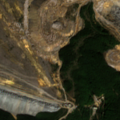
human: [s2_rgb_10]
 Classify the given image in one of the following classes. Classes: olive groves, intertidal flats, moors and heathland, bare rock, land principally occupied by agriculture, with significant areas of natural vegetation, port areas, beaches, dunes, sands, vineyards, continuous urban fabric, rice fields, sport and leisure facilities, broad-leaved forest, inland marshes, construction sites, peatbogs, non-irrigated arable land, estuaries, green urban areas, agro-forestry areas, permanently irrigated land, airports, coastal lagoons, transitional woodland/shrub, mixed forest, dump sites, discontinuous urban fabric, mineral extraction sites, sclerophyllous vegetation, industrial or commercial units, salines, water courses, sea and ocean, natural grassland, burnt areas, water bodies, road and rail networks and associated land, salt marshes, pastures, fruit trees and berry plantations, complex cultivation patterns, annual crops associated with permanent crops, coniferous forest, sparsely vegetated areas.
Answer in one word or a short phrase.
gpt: mineral extraction sites, broad-leaved forest